Question: >
<URL>

'''
$query = "SELECT * FROM product_id_1";
$result = mysql_query($query);
while( $record = mysql_fetch_array($result) ){
$array[] = $record['username'];
$unique_array = array_unique($array);
}
foreach( $unique_array as $list ){
echo $list.'<br/>';
}
'''
Greeting,
I'm stuck trying to figure out how to apply array_count_unique(). Reason is I need to find out the count of each individual user in the table, i.e how many times adam appears and how many times abcd appears.
---
UPDATE
This is what I've done according to you guys's suggestion:
'''
$query = 'SELECT username, COUNT(*) AS username_count FROM product_id_1 GROUP BY username';
$result = mysql_query($query);
while ($record = mysql_fetch_object($result)) {
echo $record->username;
echo $record->username_count;
}
'''
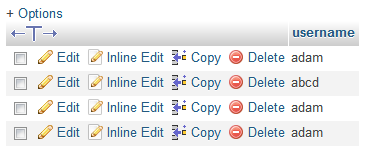
Answer: This is exactly why we have RDBMS and SQL:
'''
SELECT COUNT(1) AS username_count, username
FROM
product_id_1
GROUP BY
username
'''